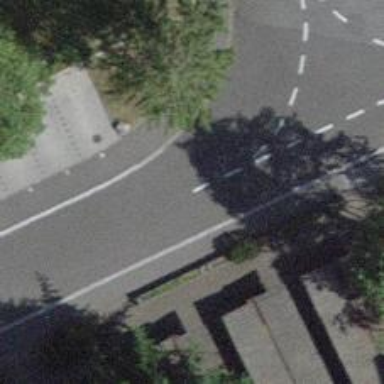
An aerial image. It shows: Unmarked crossing on footway.